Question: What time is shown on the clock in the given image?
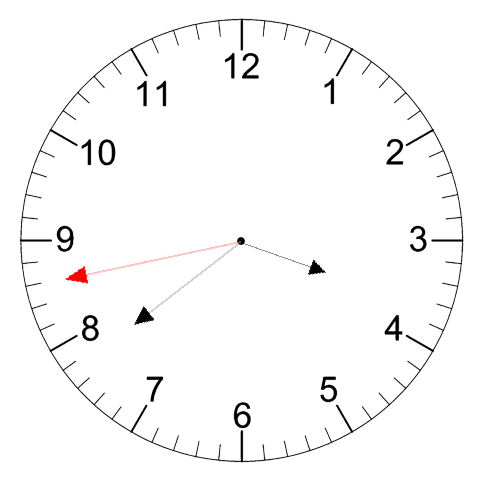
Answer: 03:38:43